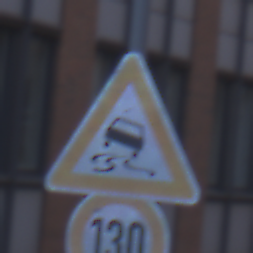
Verkehrszeichen: SchleuderOderRutschgefahr
Zusatzzeichen unten: Geschwindigkeit130
Umgebung: Outdoor, Urban
Tageszeit: SunriseSunset
Wetter: Clear
Licht: Natural
Jahreszeit: NotSpecified
Kontrast: MediumContrast